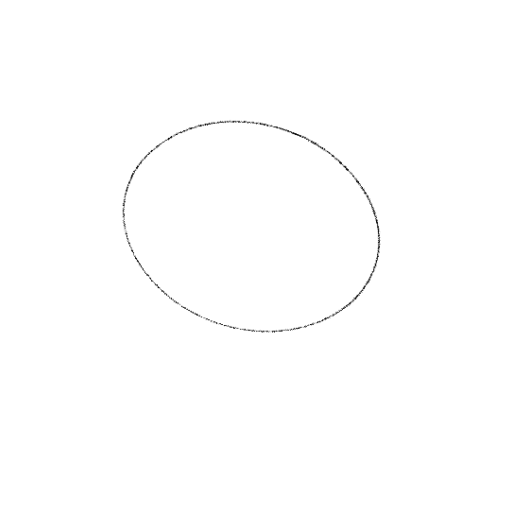
Crossing number: 0